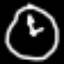
Label: clock